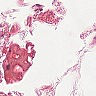
Metastatic tissue present: no